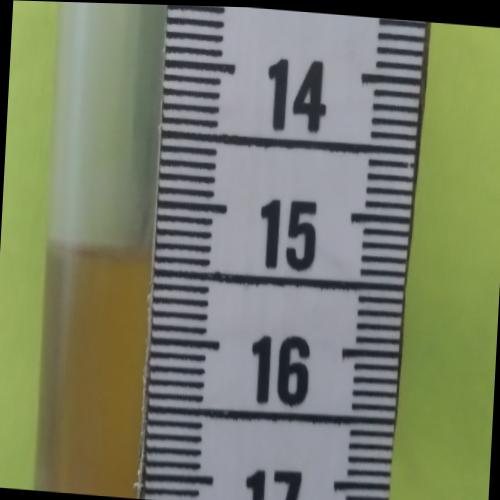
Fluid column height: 15.4 cm